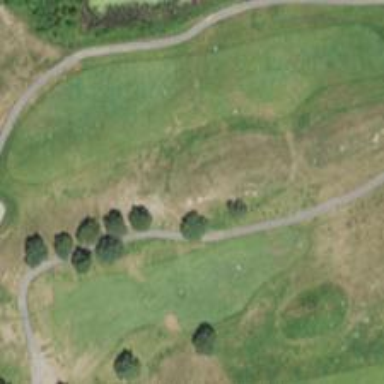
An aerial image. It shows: Path for both roads and golfers.